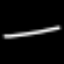
Label: line